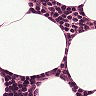
Metastatic tissue present: no